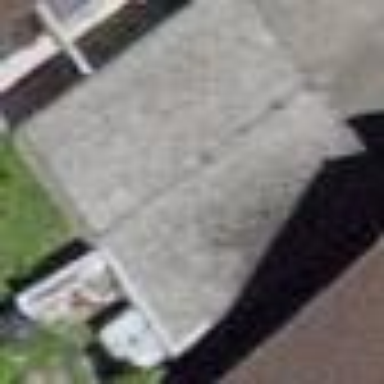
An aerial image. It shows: Garage with flat roof.